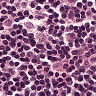
Metastatic tissue present: no